Interaction volume radius: 5 \u00c5
Interaction volume height: 10 \u00c5
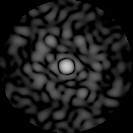
Disorder parameter: 0.839